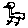
Label: bird